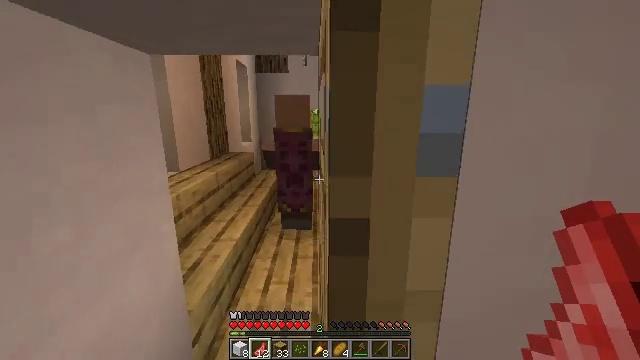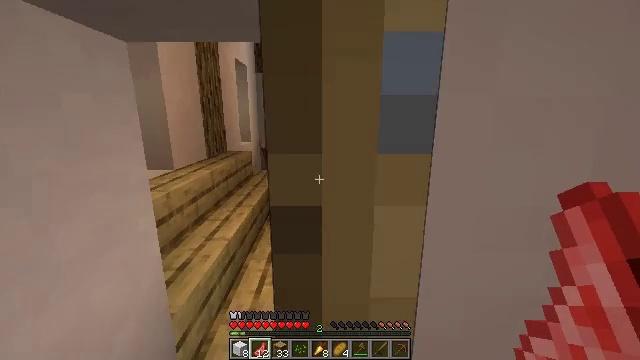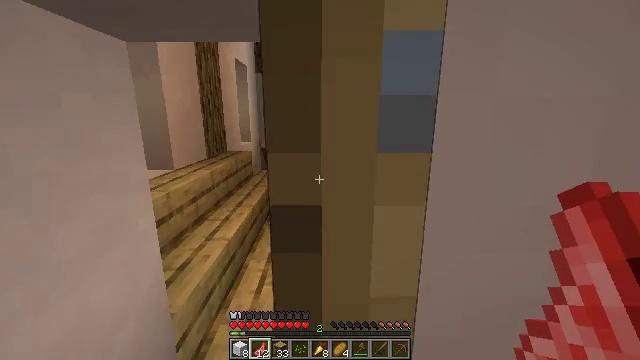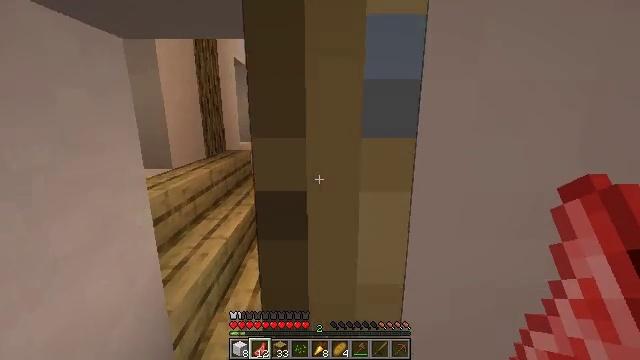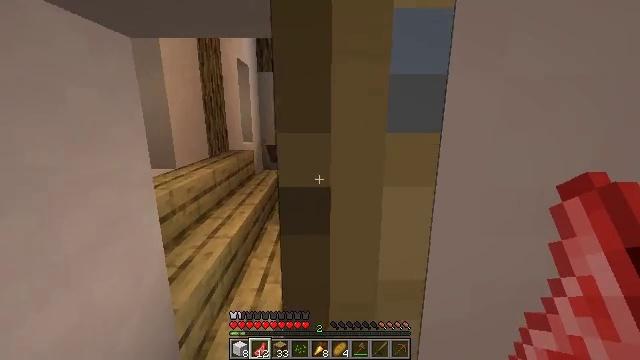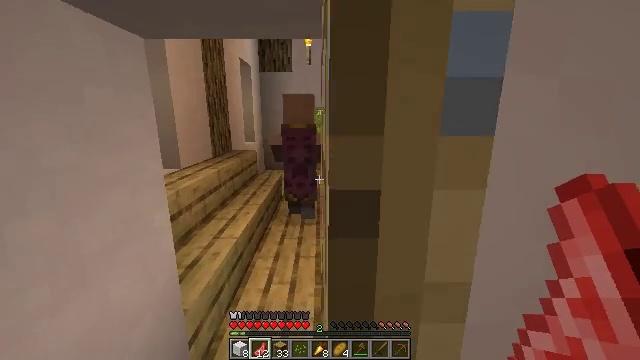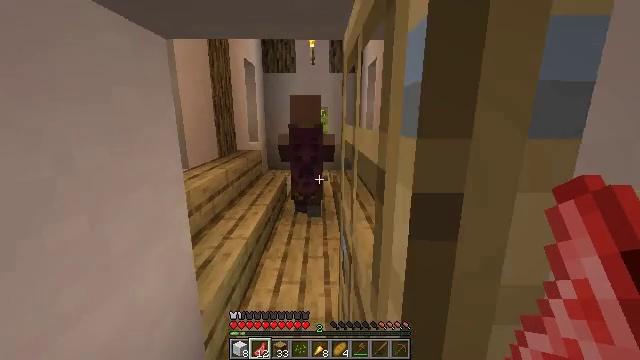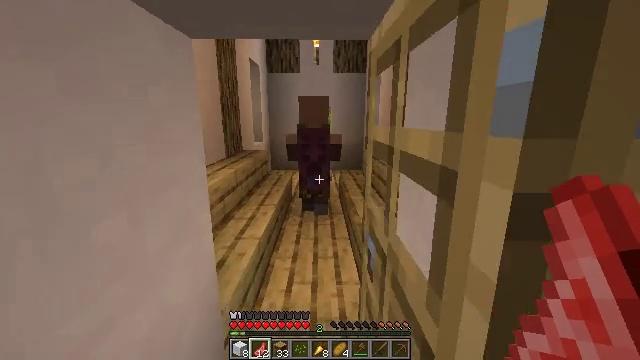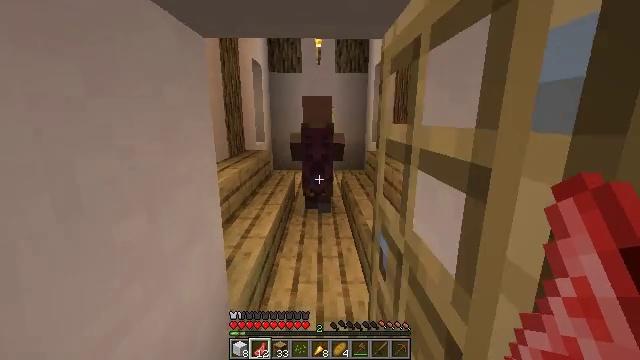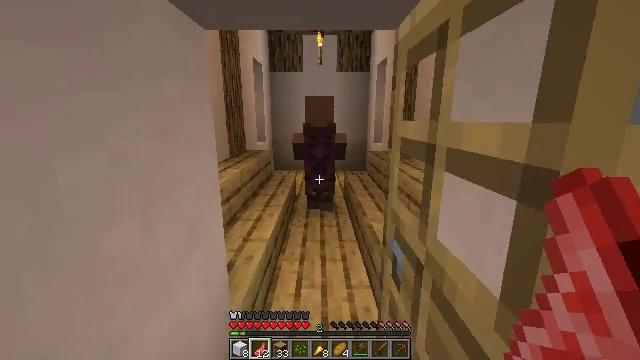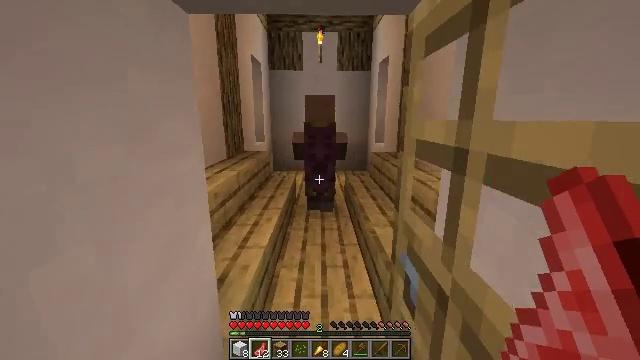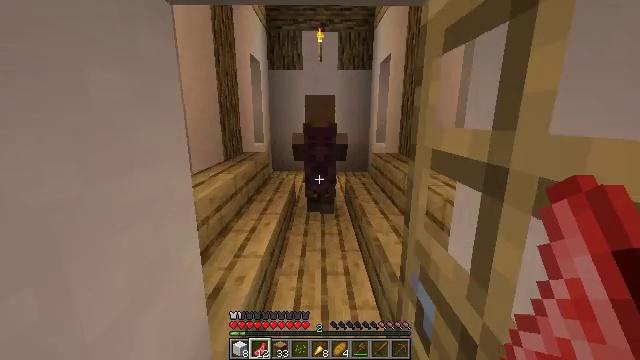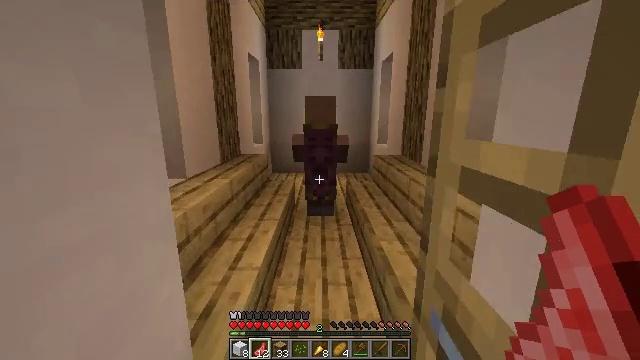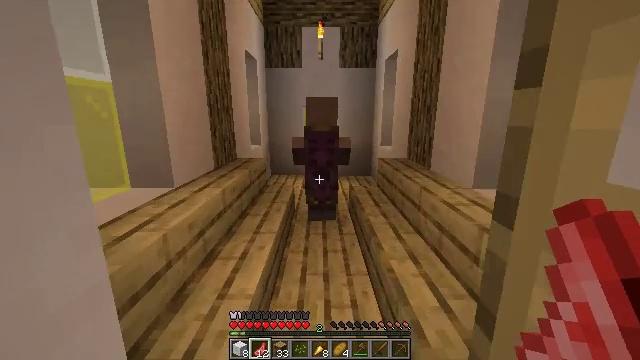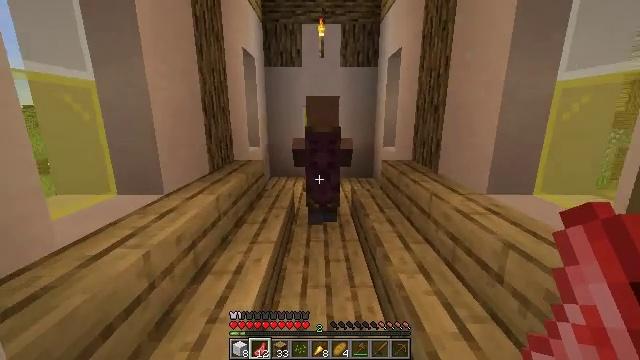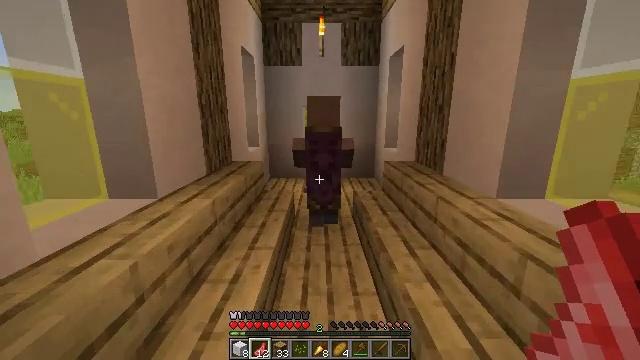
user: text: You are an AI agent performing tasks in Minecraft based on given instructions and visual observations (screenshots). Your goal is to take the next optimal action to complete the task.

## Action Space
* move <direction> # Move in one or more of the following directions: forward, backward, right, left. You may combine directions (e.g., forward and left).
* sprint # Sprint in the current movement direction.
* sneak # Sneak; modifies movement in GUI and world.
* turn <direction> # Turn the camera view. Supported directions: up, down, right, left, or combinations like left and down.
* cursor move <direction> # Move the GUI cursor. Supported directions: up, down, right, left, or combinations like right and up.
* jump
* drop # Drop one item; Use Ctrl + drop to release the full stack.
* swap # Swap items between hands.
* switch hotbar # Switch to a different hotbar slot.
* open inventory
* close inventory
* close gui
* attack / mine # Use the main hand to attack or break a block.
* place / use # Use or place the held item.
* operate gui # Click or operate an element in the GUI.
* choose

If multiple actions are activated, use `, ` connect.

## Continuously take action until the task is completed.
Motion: motion action
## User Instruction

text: Collect the brewing stand for reuse.
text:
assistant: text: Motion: move forward
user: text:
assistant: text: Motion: move forward
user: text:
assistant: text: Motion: move forward
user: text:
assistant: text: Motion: move forward and move left
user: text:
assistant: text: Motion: move forward and move left
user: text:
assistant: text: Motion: move forward and move left
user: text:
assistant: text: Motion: move forward
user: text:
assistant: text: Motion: move forward
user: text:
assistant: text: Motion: move forward
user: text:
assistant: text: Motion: move forward
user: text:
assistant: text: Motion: move forward
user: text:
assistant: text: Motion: move forward
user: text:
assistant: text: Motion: move forward
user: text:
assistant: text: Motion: move forward
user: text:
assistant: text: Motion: move forward
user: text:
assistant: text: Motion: move forward
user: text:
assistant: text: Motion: move forward
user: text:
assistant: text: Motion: move forward
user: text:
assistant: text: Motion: move forward and move left
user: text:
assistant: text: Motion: move forward and move left
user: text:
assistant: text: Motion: move forward and move left
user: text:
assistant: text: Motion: move forward and move left
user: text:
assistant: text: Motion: move forward and move left
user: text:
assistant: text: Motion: move left, turn right and down
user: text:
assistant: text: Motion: move left, turn right and down
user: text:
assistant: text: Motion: move left, turn right and down
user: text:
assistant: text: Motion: turn right and down
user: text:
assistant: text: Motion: turn right and down
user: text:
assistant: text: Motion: turn right
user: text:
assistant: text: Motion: no_op